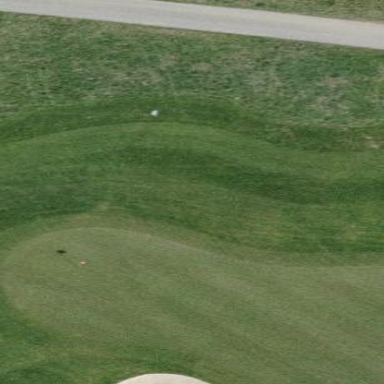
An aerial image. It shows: Golf green.